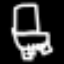
Label: chair